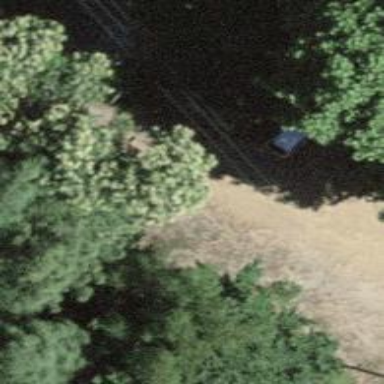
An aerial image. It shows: Unpaved service road.